Question:
I am using Angularjs as my front end framework. In my app I am using Index.cshtml as my master page (The top horizontal navbar is included in Index.cshtml page) and within that I am rendering html partials using Angularjs. When page is initially loading and the Angularjs app is yet not initialized, the scope variables that I used in my Index.cshtml page for data binding (as seen in the image above: "" and ) are visible in their raw form which is not supposed to happen. The desirable behavior should be : These scope variables are not visible to the end user unless the data is binded to them, i.e. while loading the page instead of raw variables there should be nothing and once the Angular app is initialized and data is assigned to scope variables, the appropriate values should be displayed, ex once when data is assigned to scope variables firstName=John and lastName=Doe then only it should display like "John Doe".
'''
<!DOCTYPE html>
<html ng-app="smapp">
<head>
..
</head>
<body>
<div>
<!--Bootstrap NavBar-->
<nav class="navbar navbar-default" role="navigation" ng-controller="MasterController">
<div class="container-fluid">
<!-- Brand and toggle get grouped for better mobile display -->
<div class="navbar-header">
<button type="button" class="navbar-toggle collapsed" ng-init="navCollapsed = true" ng-click="navCollapsed = !navCollapsed">
<span class="sr-only">Toggle navigation</span>
<span class="icon-bar"></span>
<span class="icon-bar"></span>
<span class="icon-bar"></span>
</button>
</div>
<!-- Collect the nav links, forms, and other content for toggling -->
<div collapse="navCollapsed" class="collapse navbar-collapse navbar-responsive-collapse nav-collapse" id="sm-default-top-fixed-nav">
<ul class="nav navbar-nav navbar-right">
<li><a style="cursor: default !important;"> {{firstName}} {{lastName}}</a></li>
<li><a ng-controller="LoginCtrl" ng-click="Logout()"><i class="fa fa-power-off text-danger"></i> Logout</a></li>
</ul>
</div><!-- /.navbar-collapse -->
</div><!-- /.container-fluid -->
</nav>
<!--/Bootstrap NavBar-->
<div class="container-fluid">
<!--HTML partial views-->
<ng-view class="view-slide-in"></ng-view>
<!--/HTML partial views-->
</div>
</div>
</body>
</html>
'''
In master page in top navbar I am using which has scope variables "firstName", "lastName". When user login from login page, I set cookies for first name and last name and redirect user to this page, in this page when app is initialized, in MasterController I am getting cookies and then setting values of scope variables and .
'''
var appRoot = angular.module('smapp', ['ngRoute', 'ui.bootstrap', 'ngResource', 'ngSanitize', 'ngAnimate']);
appRoot.config([
'$routeProvider', function($routeProvider) {
//Setup routes to load partial templates from server. TemplateUrl is the location for the server view (Razor .cshtml view)
$routeProvider
.when('/BrowsePrograms', { templateUrl: '/ngPartials/_Program.html', controller: 'ProgramCtrl' })
.otherwise({ redirectTo: '/ngPartials/_Login.html', controller: 'LoginCtrl' });
}
]);
'''
'''
appRoot.controller('MasterController', function ($scope) {
$scope.firstName = $.cookie('FName');
$scope.lastName = $.cookie('LName');
});
'''
My question is, how should I avoid displaying Angularjs raw model binders ({{firstName}} and {{lastName}}) untill the app is not completely initialized and the scope variables are not assigned any value?
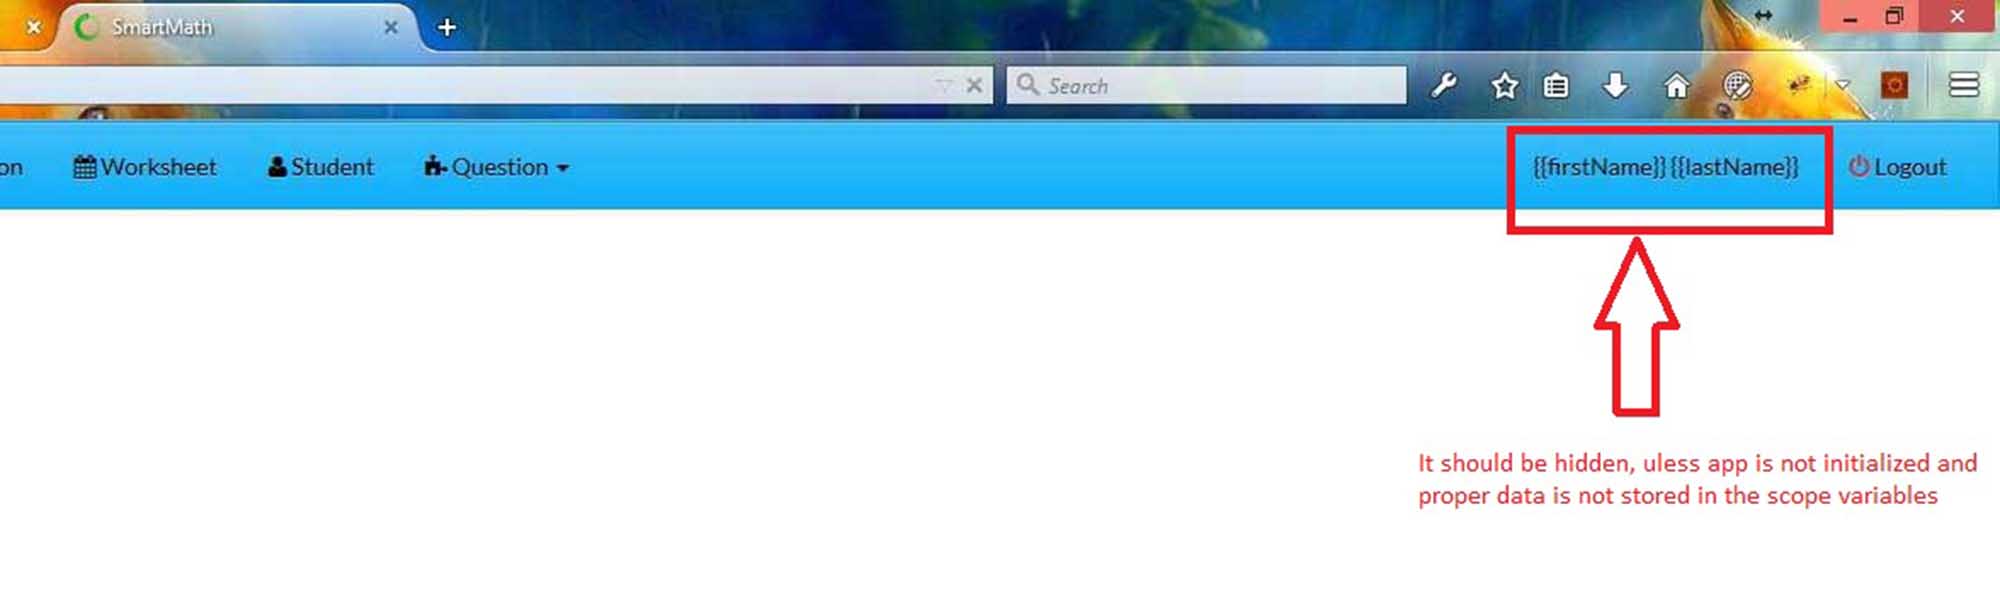
Answer: Use 'ng-cloak' directive.
<URL>
For example:
'''
<body ng-cloak>
<!-- any html code with {{ angular data }} -->
</body
'''